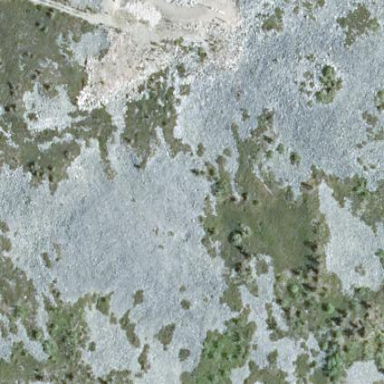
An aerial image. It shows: Landscape covered with heath.